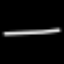
Label: line